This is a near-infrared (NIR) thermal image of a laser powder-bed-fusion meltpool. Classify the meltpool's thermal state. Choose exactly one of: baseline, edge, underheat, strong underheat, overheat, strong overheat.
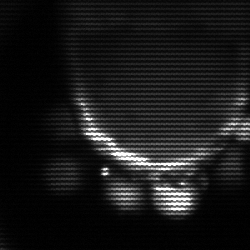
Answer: edge